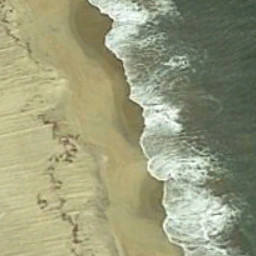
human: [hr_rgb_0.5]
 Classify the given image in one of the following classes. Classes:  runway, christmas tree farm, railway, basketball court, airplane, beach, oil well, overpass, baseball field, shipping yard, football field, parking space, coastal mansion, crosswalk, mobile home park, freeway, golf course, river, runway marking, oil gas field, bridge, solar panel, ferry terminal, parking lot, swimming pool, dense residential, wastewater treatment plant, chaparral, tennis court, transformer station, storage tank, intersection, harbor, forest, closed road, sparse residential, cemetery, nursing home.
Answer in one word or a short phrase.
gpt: beach